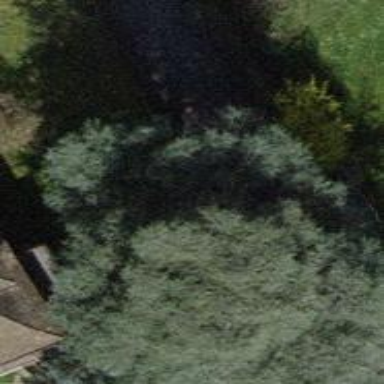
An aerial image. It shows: Evergreen needle-leaved tree that serves as landmark.